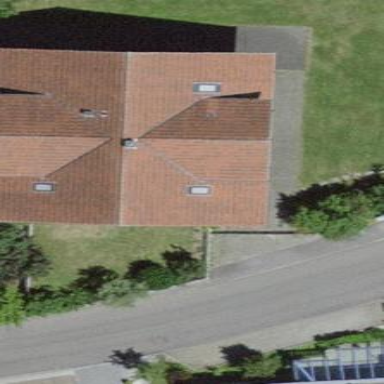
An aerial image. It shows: Gabled roof on residential building.